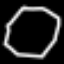
Label: octagon